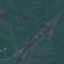
Land use / land cover class: Pasture